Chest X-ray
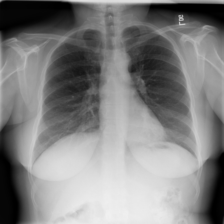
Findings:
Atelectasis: negative
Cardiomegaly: negative
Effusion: negative
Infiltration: positive
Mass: negative
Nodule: negative
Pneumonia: negative
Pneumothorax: negative
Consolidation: negative
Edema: negative
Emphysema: negative
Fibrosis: negative
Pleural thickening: negative
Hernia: negative